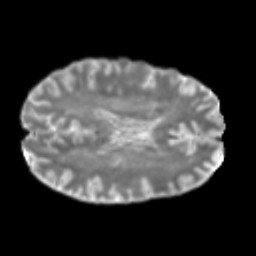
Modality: T2w
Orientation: axial
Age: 46
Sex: male
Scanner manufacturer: siemens
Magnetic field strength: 3 T
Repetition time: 5 s
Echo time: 0.092 s